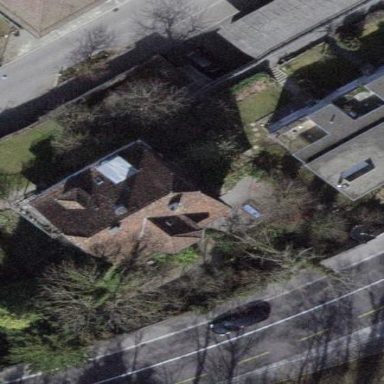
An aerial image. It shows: Detached building.